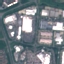
Land use / land cover class: Industrial